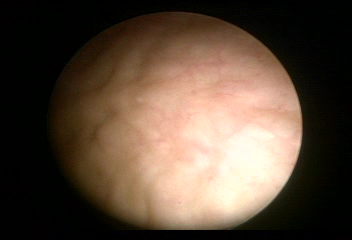
Modality: WLC
Class: Normal mucosa
Bladder cancer association: No